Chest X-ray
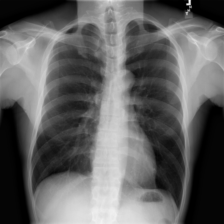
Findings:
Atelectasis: negative
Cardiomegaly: negative
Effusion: negative
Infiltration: negative
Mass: negative
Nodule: negative
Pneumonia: negative
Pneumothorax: negative
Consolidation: negative
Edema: negative
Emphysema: negative
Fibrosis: negative
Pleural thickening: negative
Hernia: negative